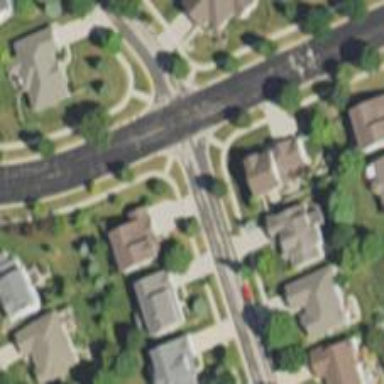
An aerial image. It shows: Footway crossing.